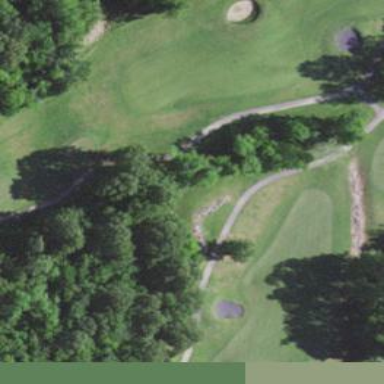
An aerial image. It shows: Pathway for golf carts.